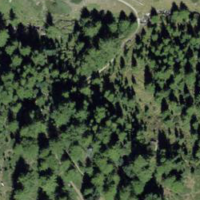
EUNIS habitat code: 26
Species observed at this site:
Saxifraga paniculata
Juniperus communis
Erebia tyndarus
Boloria titania
Erebia alberganus
Cupido minimus
Viola calcarata